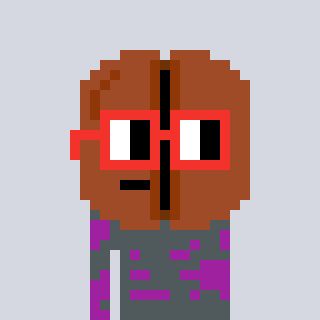
a pixel art character with square red glasses, a coffeebean-shaped head and a magenta-colored body on a cool background